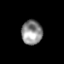
Tissue: skin
Cell type: Epithelial cells
Senescence score: 0.2494
Nuclear area (px): 496
Mean DAPI intensity: 142.919